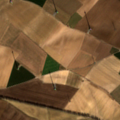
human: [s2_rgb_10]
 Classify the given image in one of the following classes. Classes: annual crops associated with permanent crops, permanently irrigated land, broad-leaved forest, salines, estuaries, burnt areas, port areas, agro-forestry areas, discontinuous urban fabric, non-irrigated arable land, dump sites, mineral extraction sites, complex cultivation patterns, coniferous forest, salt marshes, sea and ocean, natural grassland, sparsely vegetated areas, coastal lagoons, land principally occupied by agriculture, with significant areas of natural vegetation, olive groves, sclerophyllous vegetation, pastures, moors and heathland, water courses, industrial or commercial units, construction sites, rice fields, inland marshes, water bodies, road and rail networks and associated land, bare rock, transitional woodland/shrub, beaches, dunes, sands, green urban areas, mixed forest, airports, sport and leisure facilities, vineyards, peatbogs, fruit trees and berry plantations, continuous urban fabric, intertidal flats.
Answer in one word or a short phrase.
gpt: non-irrigated arable land